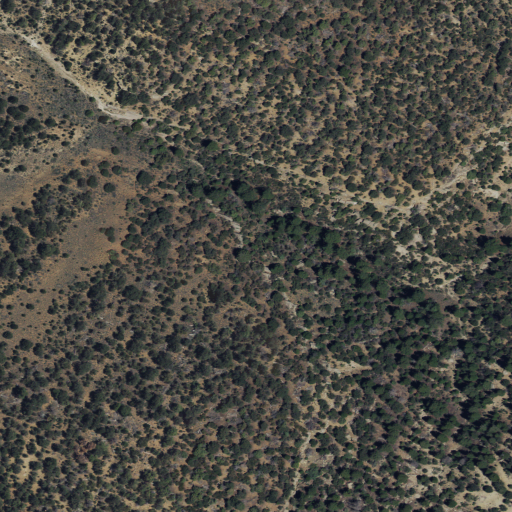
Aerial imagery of mountain in Utah named Horse Haven Summit containing evergreen forest and shrub